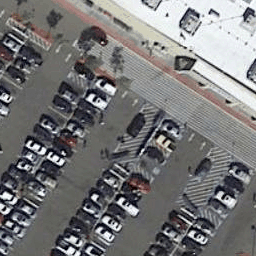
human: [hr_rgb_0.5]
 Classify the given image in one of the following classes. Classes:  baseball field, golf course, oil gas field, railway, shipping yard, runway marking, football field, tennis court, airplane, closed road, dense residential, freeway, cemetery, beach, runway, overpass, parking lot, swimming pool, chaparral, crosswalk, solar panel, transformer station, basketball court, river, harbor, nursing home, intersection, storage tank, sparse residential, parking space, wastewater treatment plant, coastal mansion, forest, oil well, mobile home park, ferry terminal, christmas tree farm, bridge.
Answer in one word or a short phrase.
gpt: parking lot